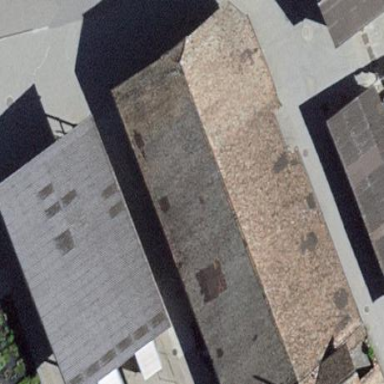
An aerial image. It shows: View of roof of building.